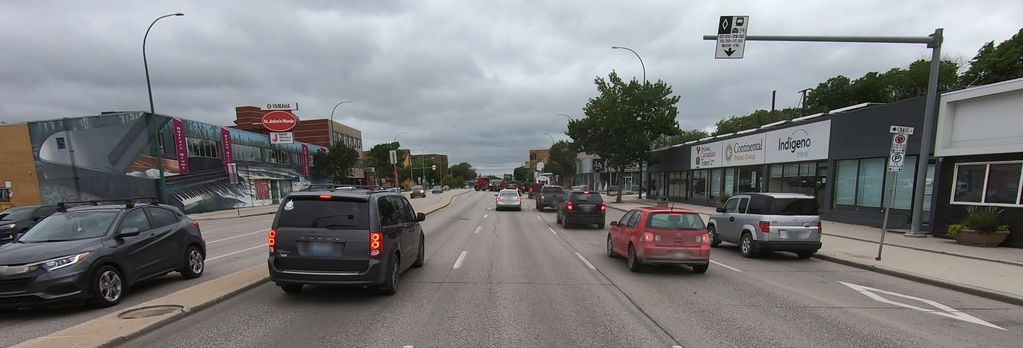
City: winnipeg